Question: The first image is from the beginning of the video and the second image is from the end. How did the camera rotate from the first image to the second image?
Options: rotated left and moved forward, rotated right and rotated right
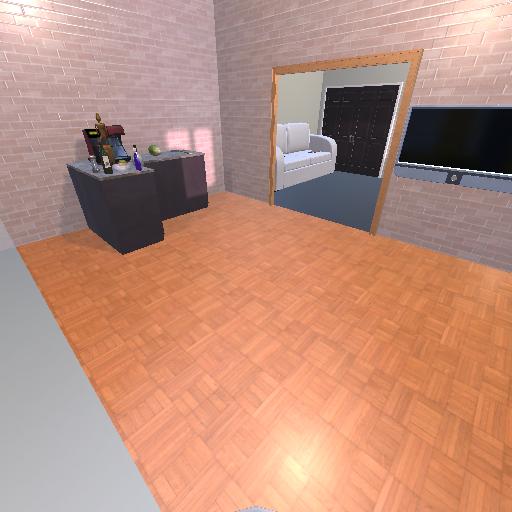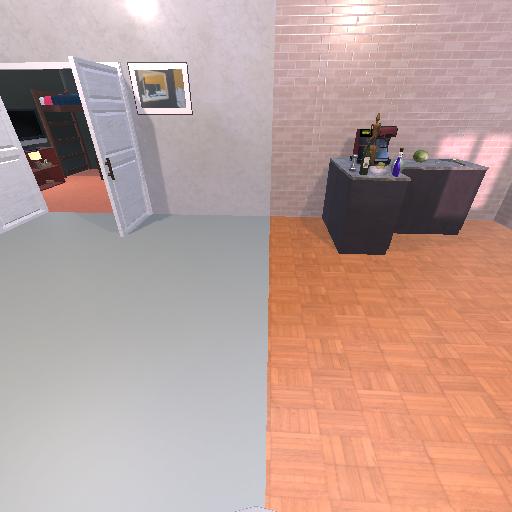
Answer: rotated left and moved forward